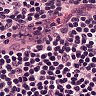
Metastatic tissue present: no